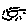
Label: sun